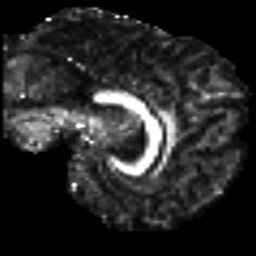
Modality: FA
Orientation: sagittal
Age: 22
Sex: male
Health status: healthy
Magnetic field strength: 3 T
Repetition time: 8.4 s
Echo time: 0.0926 s